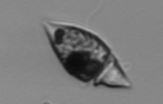
Label: Amphidinium